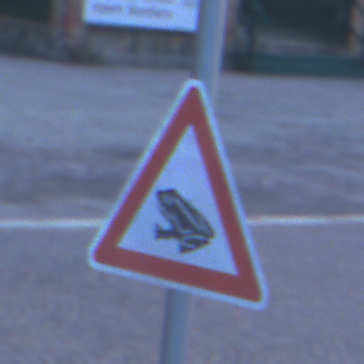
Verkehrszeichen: AmphibienwanderungRechts
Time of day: Dawn
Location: Outdoor (Urban)
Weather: PartlyCloudy
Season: NotSpecified
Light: Natural